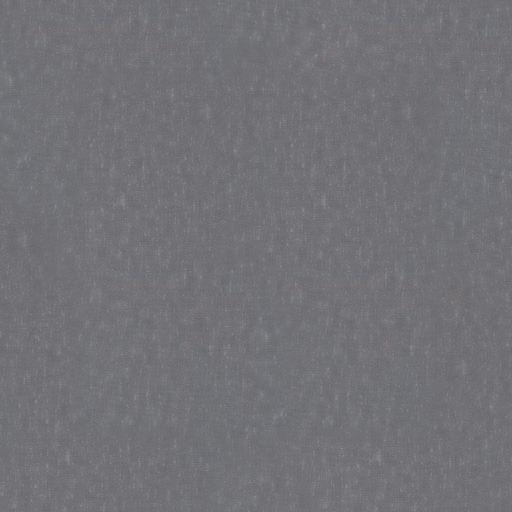
Tags: fabric grey large weave wool woven